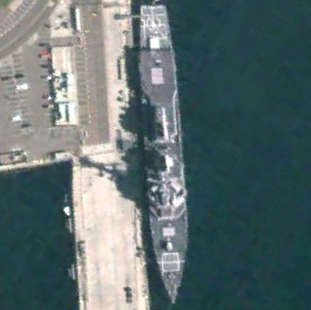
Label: destroyer